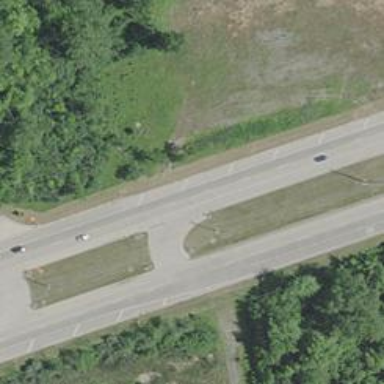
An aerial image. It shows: Primary link highway.